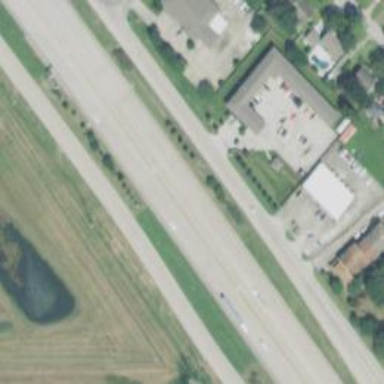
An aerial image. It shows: Secondary road with frontage road.